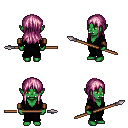
a pixel art fantasy rpg character, female body template, orc, green skin, gray robe, metal pants, pink unkempt hairstyle, leather bracers, spear, four views (front, back, left, right), 2x2 character sprite sheet, small pixel art, hard edges, no anti-aliasing